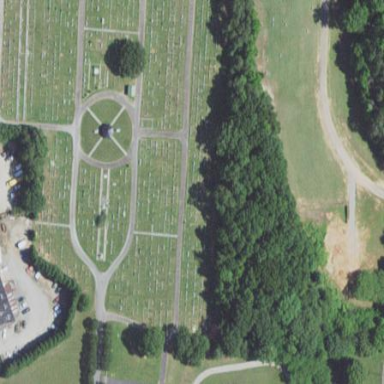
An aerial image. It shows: Cemetery.